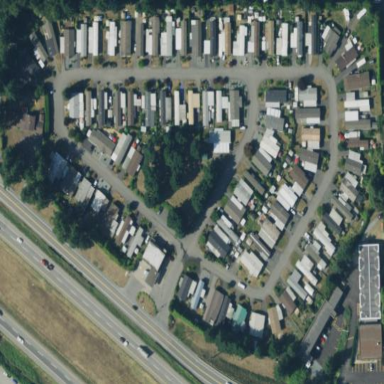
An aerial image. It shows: Retirement home located in residential area. The residential area consists of mobile homes.